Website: walmart
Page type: customer-info-address
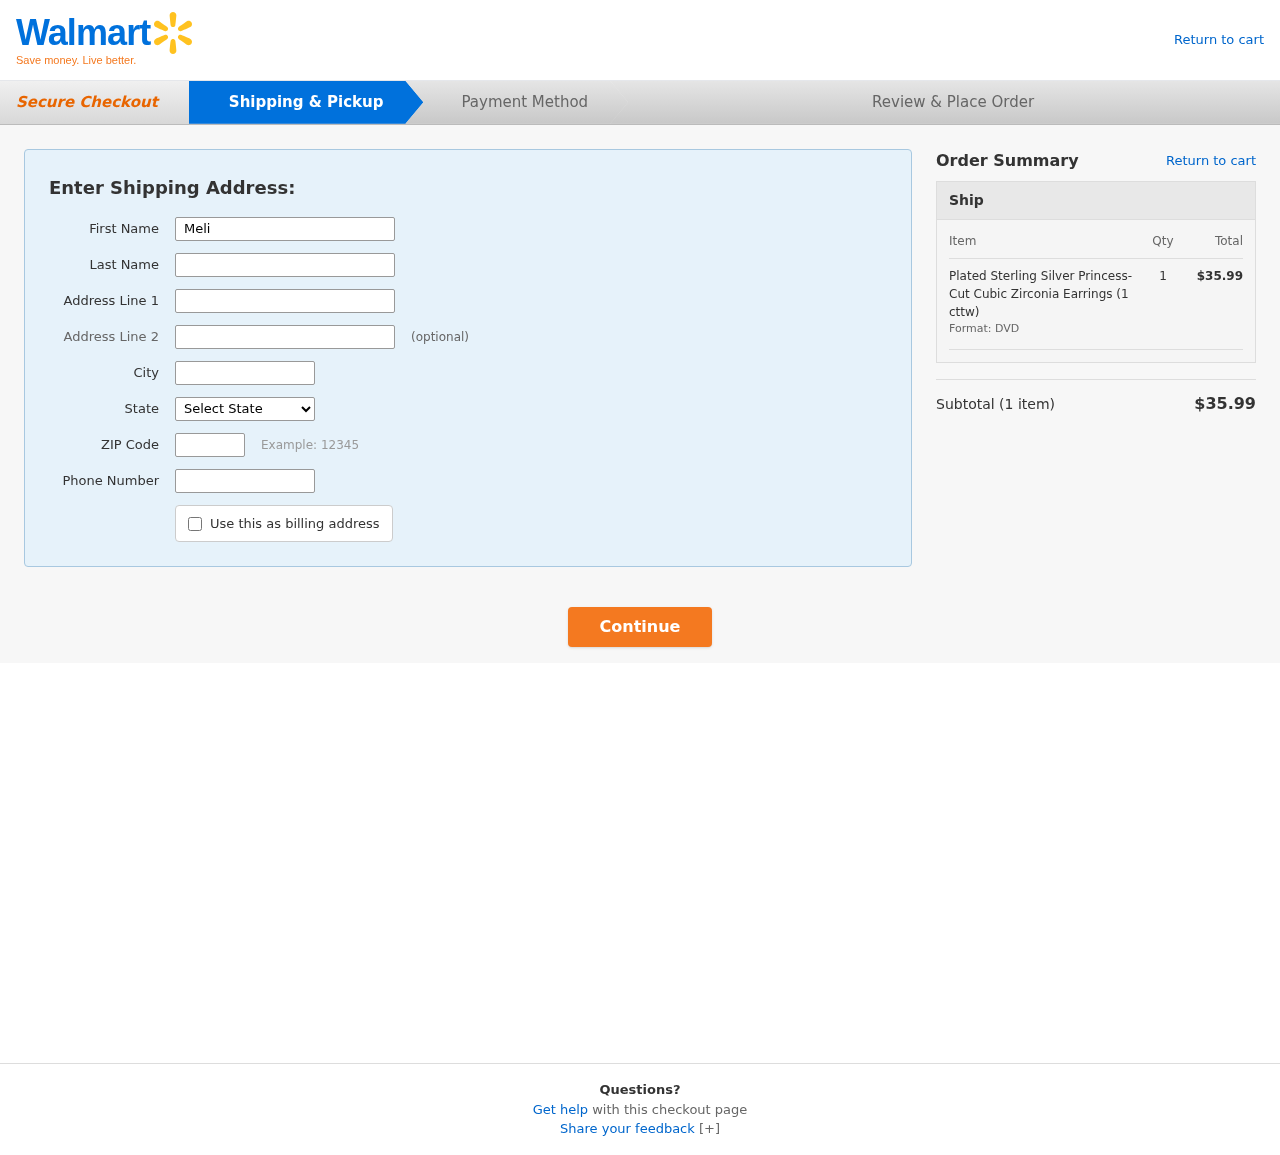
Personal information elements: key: PII_CITY
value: Carlaton
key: PII_FIRSTNAME
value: Melissa
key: PII_LASTNAME
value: Bailey
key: PII_PHONE
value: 7287553179
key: PII_POSTCODE
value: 47099
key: PII_STATE
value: Ohio
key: PII_STREET
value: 12028 Carr View Apt. 692
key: PII_STREET2
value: Apt. 952
Product elements: key: PRODUCT1_NAME
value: Plated Sterling Silver Princess-Cut Cubic Zirconia Earrings (1 cttw)
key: PRODUCT1_QUANTITY
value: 1
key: PRODUCT1_LINE_TOTAL
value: $35.99
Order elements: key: ORDER_NUM_ITEMS
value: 1
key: ORDER_SUBTOTAL
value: $35.99